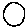
Label: circle